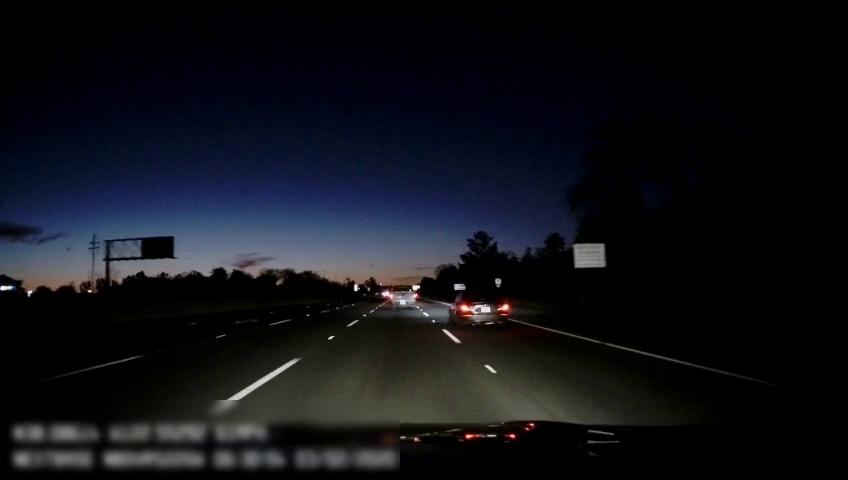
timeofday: Night
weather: Other
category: Drivable Space
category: Vehicles | Truck
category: Vehicles | Car
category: Lanes | Alternate Lane
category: Lanes | Alternate Lane
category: Lanes | Alternate Lane
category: Lanes | Alternate Lane
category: Traffic | Signs
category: Traffic | Signs